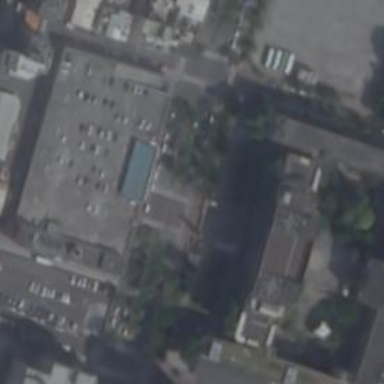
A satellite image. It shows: Supermarket building belonging to the Carrefour brand.